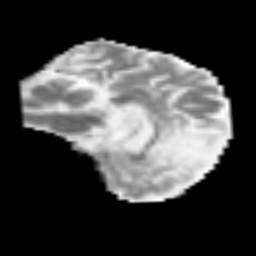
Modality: MD
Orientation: sagittal
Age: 54
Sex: male
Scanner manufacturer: siemens
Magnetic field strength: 3 T
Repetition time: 3.2 s
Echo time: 0.081 s